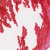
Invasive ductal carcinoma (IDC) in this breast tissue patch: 0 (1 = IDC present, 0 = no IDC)